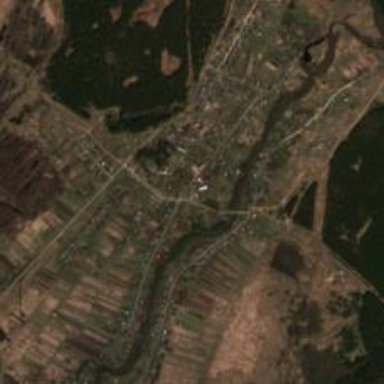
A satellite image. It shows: Village.